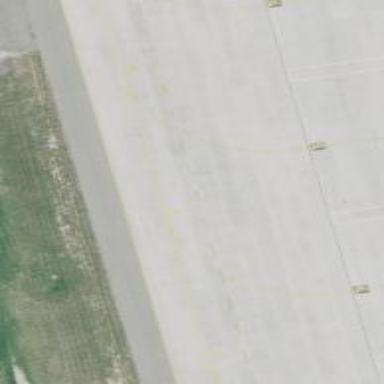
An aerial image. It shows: Image of taxiway at airport.